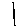
Label: line